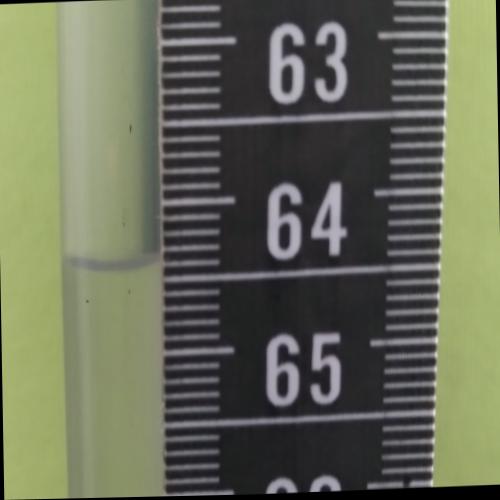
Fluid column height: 64.4 cm